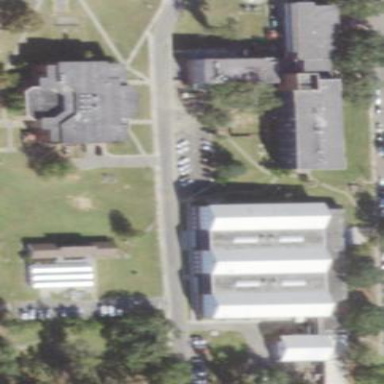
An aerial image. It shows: View of university building.